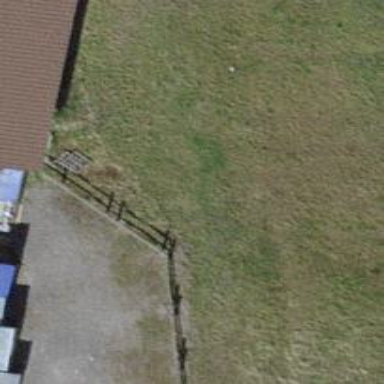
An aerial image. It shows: Wooden fence.